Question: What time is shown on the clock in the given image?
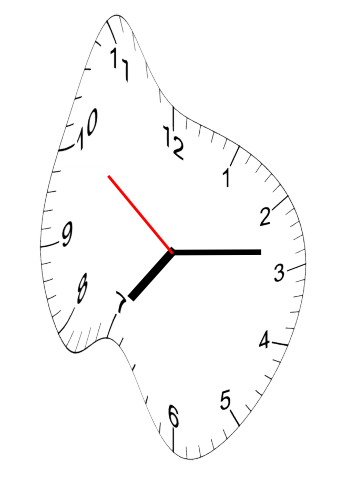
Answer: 07:13:51